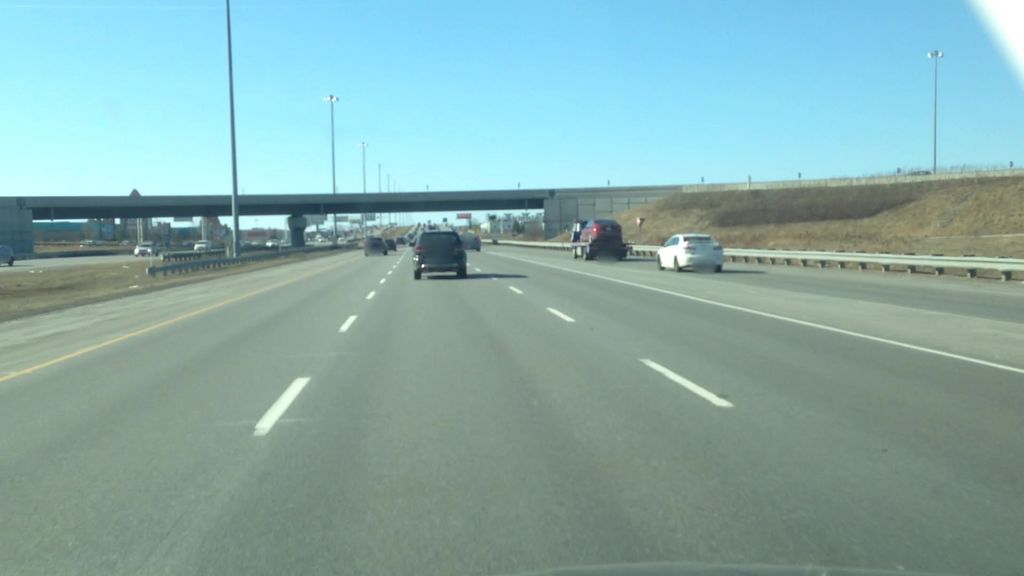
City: montreal